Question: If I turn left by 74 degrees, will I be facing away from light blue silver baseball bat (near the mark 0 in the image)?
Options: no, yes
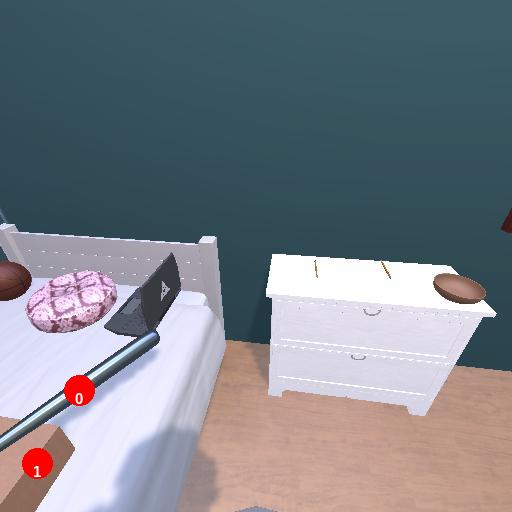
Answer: no